【题型】解答题　【知识点】解析几何　【难度】medium
在平面直角坐标系 \(xOy\) 中，已知椭圆 \(\Gamma: \frac{x^2}{5} + \frac{y^2}{4} = 1\)，\(F_1\)、\(F_2\) 分别是其左、右焦点，过 \(F_2\) 的直线 \(PQ\) 交椭圆于 \(P\)、\(Q\) 两点。

(1) 若 \(\overrightarrow{PF_1} \cdot \overrightarrow{PF_2} = \frac{7}{2}\) 且点 \(P\) 在第一象限，求点 \(P\) 的坐标；

(2) 若 \(\triangle F_1PQ\) 的面积为 \(\frac{40}{21}\)，求直线 \(PQ\) 的方程；

(3) 若 \(P\)、\(Q\) 两点不在 \(x\) 轴上，设 \(M\) 为线段 \(PQ\) 的中点，\(ON \perp PQ\) 于 \(N\)，求 \(\overrightarrow{NM} \cdot \overrightarrow{F_1F_2}\) 的取值范围。
【解答】
【详解】
(1) \(F_1(-1,0)\)，\(F_2(1,0)\)，设 \(P(x_0,y_0)\)，且 \(x_0>0,y_0>0\)，
则 \(4x_0^2 + 5y_0^2 = 20\) 且
\[
\overrightarrow{PF_1} \cdot \overrightarrow{PF_2} = x_0^2 + y_0^2 - 1 = \frac{7}{2},
\]
解得 \(x_0^2 = \frac{5}{2}\)，\(y_0^2 = 2\)，
因此 \(P\) 的坐标为 \(\left(\frac{\sqrt{10}}{2},\sqrt{2}\right)\)。

(2) 直线 \(PQ\) 为水平直线时，\(\triangle F_1PQ\) 不存在，
设直线 \(PQ\) 方程为 \(x = my + 1\)，联立 \(\Gamma: 4x^2 + 5y^2 = 20\)，
得
\[
(4m^2 + 5)y^2 + 8my - 16 = 0,
\]
\[
\Delta = 64m^2 + 64(4m^2 + 5) = 320(m^2 + 1) > 0,
\]
设 \(P(x_1,y_1)\)，\(Q(x_2,y_2)\)，则
\[
|y_2 - y_1| = \frac{\sqrt{\Delta}}{|4m^2 + 5|} = \frac{8\sqrt{5}\sqrt{m^2 + 1}}{4m^2 + 5}.
\]
由于 \(F_2\) 在线段 \(PQ\) 上，\(S_{\triangle F_1PQ} = \frac{1}{2} \cdot |F_1F_2| \cdot |y_2 - y_1| = \frac{40}{21}\)，其中 \(|F_1F_2| = 2\)，

因此
\[
\frac{8\sqrt{5}\sqrt{m^2 + 1}}{4m^2 + 5} = \frac{40}{21},
\]
整理得 \(441m^2 + 441 = 80m^4 + 200m^2 + 125\)，

所以 \(80m^4 - 241m^2 - 316 = (80m^2 + 79)(m^2 - 4) = 0\)，解得 \(m^2 = 4\)（负值舍），

因此直线 \(PQ\) 方程为 \(x = \pm 2y + 1\)，即 \(x + 2y - 1 = 0\) 或 \(x - 2y - 1 = 0\)。

(3) 由题设，直线 \(PQ\) 斜率不可能为 0，而直线 \(PQ\) 斜率不存在时，\(N\)、\(M\) 重合，\(\overrightarrow{NM} \cdot \overrightarrow{F_1F_2} = 0\)；

若直线 \(PQ\) 斜率存在，设直线 \(PQ: y = k(x - 1)\)，与 \(\Gamma: 4x^2 + 5y^2 = 20\) 联立得
\[
(5k^2 + 4)x^2 - 10k^2x + 5(k^2 - 4) = 0,
\]
因此 \(x_M = \frac{x_P + x_Q}{2} = \frac{5k^2}{5k^2 + 4}\)；而联立直线 \(y = k(x - 1)\) 与 \(y = -\frac{1}{k}x\) 可得 \(x_N = \frac{k^2}{k^2 + 1}\)；

所以
\[
\overrightarrow{NM} \cdot \overrightarrow{F_1F_2} = 2(x_M - x_N) = \frac{2k^2}{5k^4 + 9k^2 + 4} = \frac{2}{5k^2 + \frac{4}{k^2} + 9} \le \frac{2}{9 + 4\sqrt{5}} = 18 - 8\sqrt{5},
\]
即取值范围是 \((0, 18 - 8\sqrt{5}]\)。

综上，\(\overrightarrow{NM} \cdot \overrightarrow{F_1F_2}\) 的取值范围为 \([0, 18 - 8\sqrt{5}]\)。

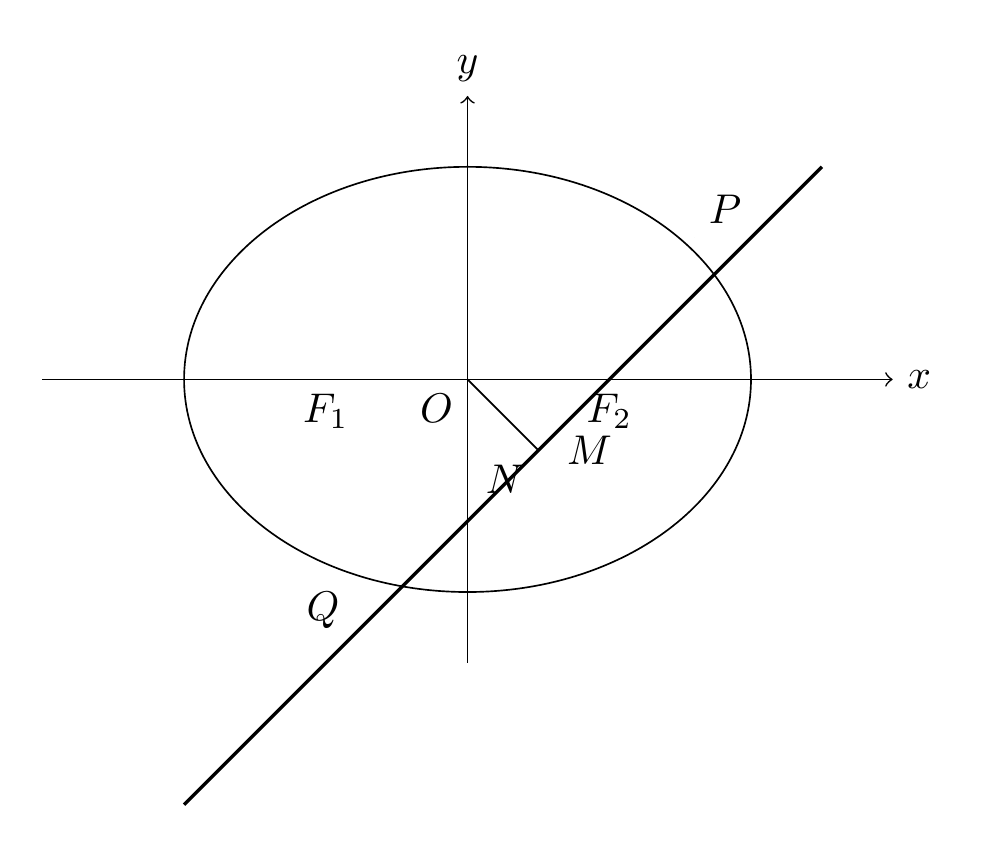